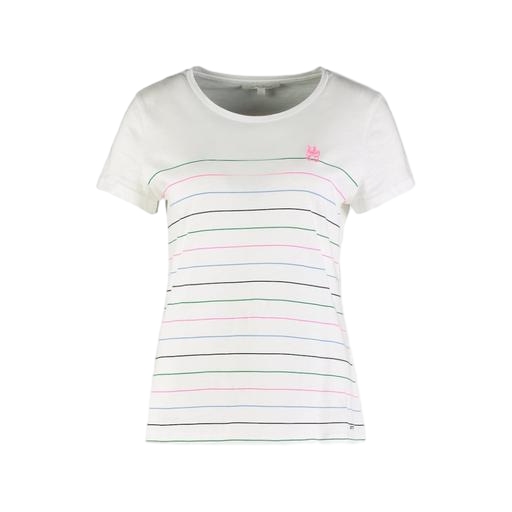
multicolor women’s white large t-shirt, multicolor clay tee chalk, multicolor white t-shirt, white background